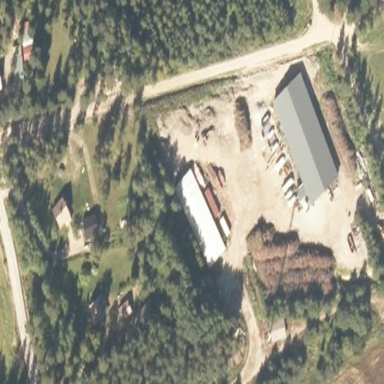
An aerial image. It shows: Farmyard area.